Question: I have a gridview that has linkButtons within a templatefield:

'''
<asp:GridView CssClass="hoursGrid" ID="hoursReportGridView" runat="server" AutoGenerateColumns="False" BackColor="#DEBA84" BorderColor="#DEBA84"
BorderStyle="None" BorderWidth="1px" CellPadding="3" CellSpacing="2" DataSourceID="SqlDataSource2" OnRowDataBound="hoursReportGridView_OnRowDataBound">
<Columns>
<asp:BoundField DataField="Person" HeaderText="Person" SortExpression="Project" />
<asp:BoundField DataField="Project" HeaderText="Project" SortExpression="Project" />
<asp:BoundField DataField="ProjectType" HeaderText="Project Type" ReadOnly="True" SortExpression="Sprint" ItemStyle-HorizontalAlign="Center" />
<asp:BoundField DataField="StoryNumber" HeaderText="Story Number" SortExpression="Story" ItemStyle-Width="6%" ItemStyle-HorizontalAlign="Center" />
<asp:BoundField DataField="StoryTitle" HeaderText="Story Title" SortExpression="Story" ItemStyle-Width="20%" />
<asp:BoundField DataField="Task" HeaderText="Task" SortExpression="Task" ItemStyle-Width="20%" />
<asp:BoundField DataField="Monday" HeaderText="Monday" ReadOnly="True" SortExpression="Monday" ItemStyle-HorizontalAlign="Right" />
<asp:BoundField DataField="Tuesday" HeaderText="Tuesday" ReadOnly="True" SortExpression="Tuesday" ItemStyle-HorizontalAlign="Right" />
<asp:BoundField DataField="Wednesday" HeaderText="Wednesday" ReadOnly="True" SortExpression="Wednesday" ItemStyle-HorizontalAlign="Right" />
<asp:BoundField DataField="Thursday" HeaderText="Thursday" ReadOnly="True" SortExpression="Thursday" ItemStyle-HorizontalAlign="Right" />
<asp:BoundField DataField="Friday" HeaderText="Friday" ReadOnly="True" SortExpression="Friday" ItemStyle-HorizontalAlign="Right" />
<asp:BoundField DataField="Saturday" HeaderText="Saturday" ReadOnly="True" SortExpression="Saturday" ItemStyle-HorizontalAlign="Right" />
<asp:BoundField DataField="Sunday" HeaderText="Sunday" ReadOnly="True" SortExpression="Sunday" ItemStyle-HorizontalAlign="Right" />
<asp:TemplateField HeaderText="Total" ItemStyle-HorizontalAlign="Right">
<ItemTemplate>
<asp:LinkButton ID="taskLinkButton" Text='<%# Eval("Total") %>' Visible='<%# Eval("StoryTitle").ToString() != "" %>' runat="server" OnClick="taskLinkButton_Click" />
<asp:Literal ID="Literal1" Text='<%# Eval("Total") %>' Visible='<%# Eval("StoryTitle") == "" %>' runat="server" />
</ItemTemplate>
</asp:TemplateField>
</Columns>
</asp:GridView>
'''
When I click a link I want a popup to appear:
'''
<ajaxToolkit:ModalPopupExtender ID="MPE" runat="server"
TargetControlID="taskLinkButton"
PopupControlID="infoPanel"
DropShadow="true">
</ajaxToolkit:ModalPopupExtender>
<asp:Panel ID="infoPanel" runat="server">CONTENT HERE</asp:Panel>
'''
However I am getting the following error:
The TargetControlID of 'MPE' is not valid. A control with ID 'taskLinkButton' could not be found.
If I throw a link button on the page and change the targetControlId to it, the popup works fine. How can I get it to work with the link buttons in my gridview?
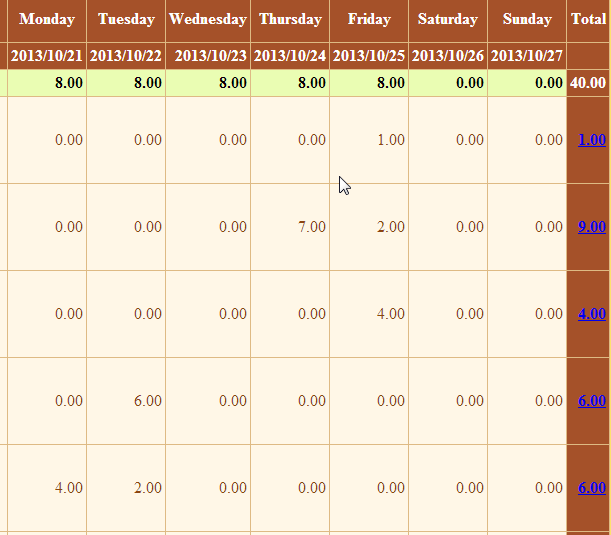
Answer: You can get around adding it to each row by setting the targetid to a link button outside the grid which you hide, visible = false. Then on the click event just call MPE.Show()